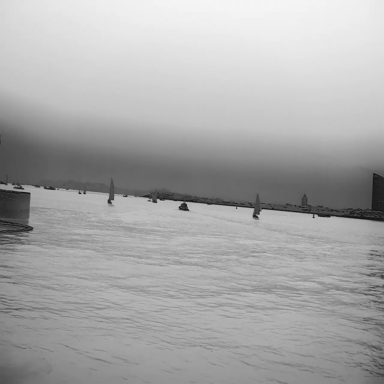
There are 12 objects shown in the infrared image, including four bulk_carriers, six sailboats, a canoe, and a container_ship.